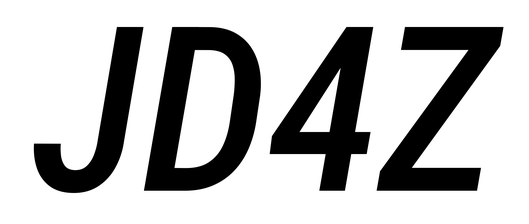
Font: Roboto-Italic_Condensed_Medium_Italic